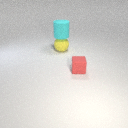
large yellow rubber sphere below large cyan rubber cylinder